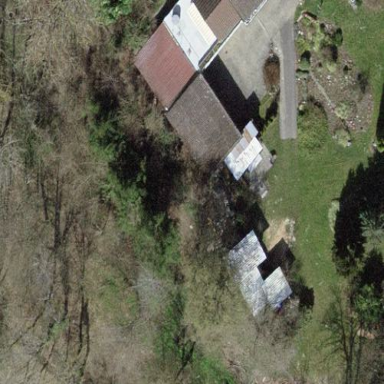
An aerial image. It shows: Garage.